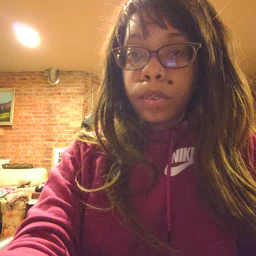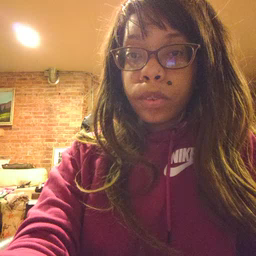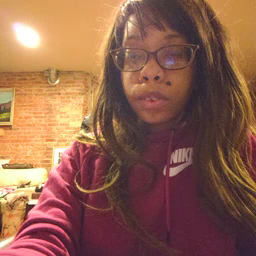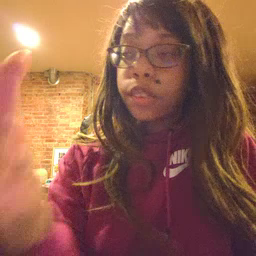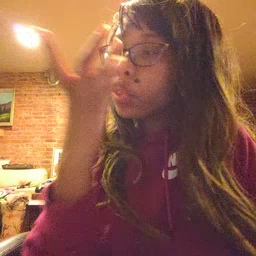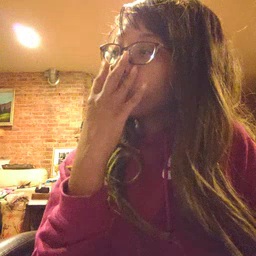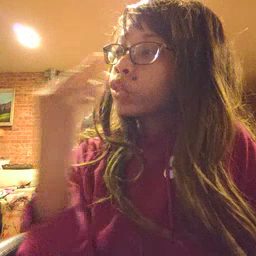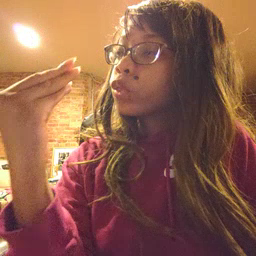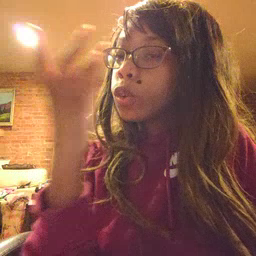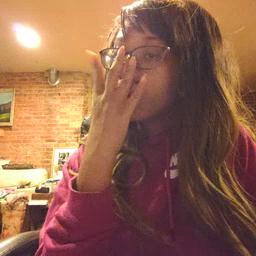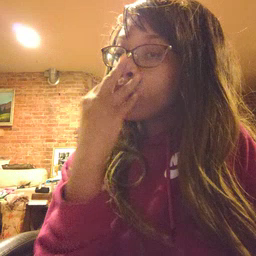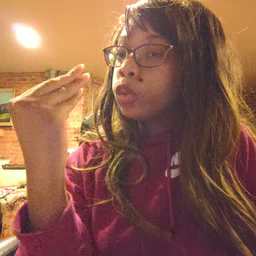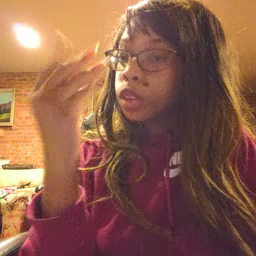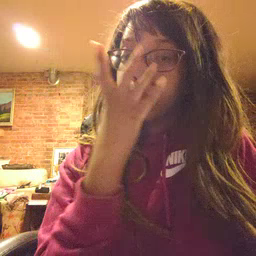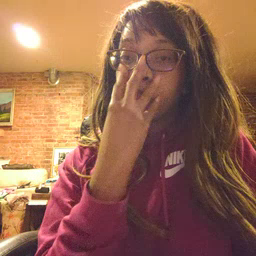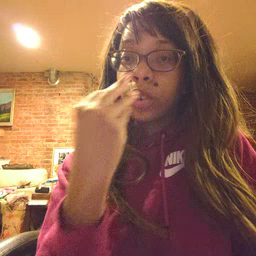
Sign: wolf